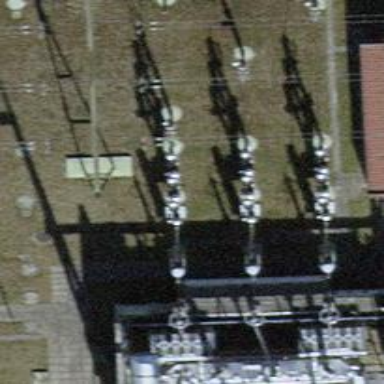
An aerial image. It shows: Insulator used in power systems.